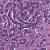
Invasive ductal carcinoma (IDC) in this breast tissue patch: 1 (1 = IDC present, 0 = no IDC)